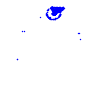
Particle: proton